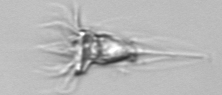
Label: Tintinnina